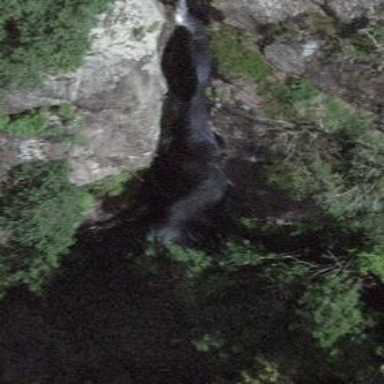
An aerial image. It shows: Beautiful waterfall.